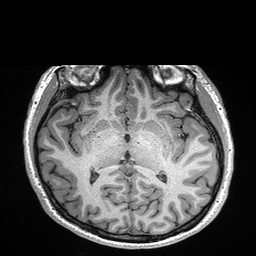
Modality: T1w
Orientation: coronal
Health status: healthy
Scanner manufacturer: siemens
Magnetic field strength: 3 T
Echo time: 0.00298 s